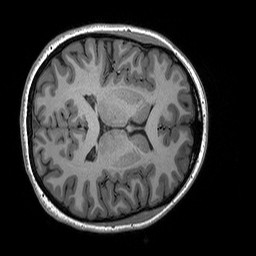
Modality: T1w
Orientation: axial
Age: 25
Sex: female
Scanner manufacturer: siemens
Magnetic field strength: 3 T
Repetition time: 2.3 s
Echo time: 0.00298 s